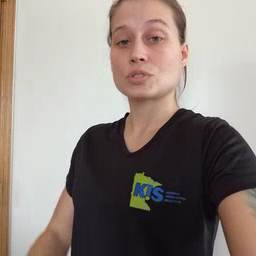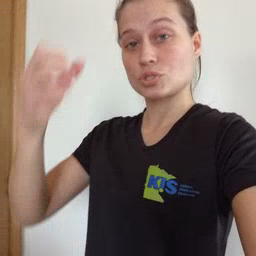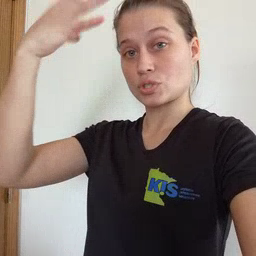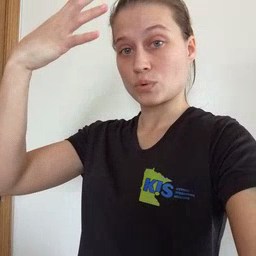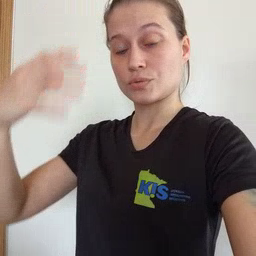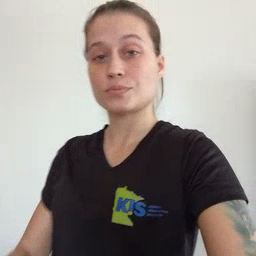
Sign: shower